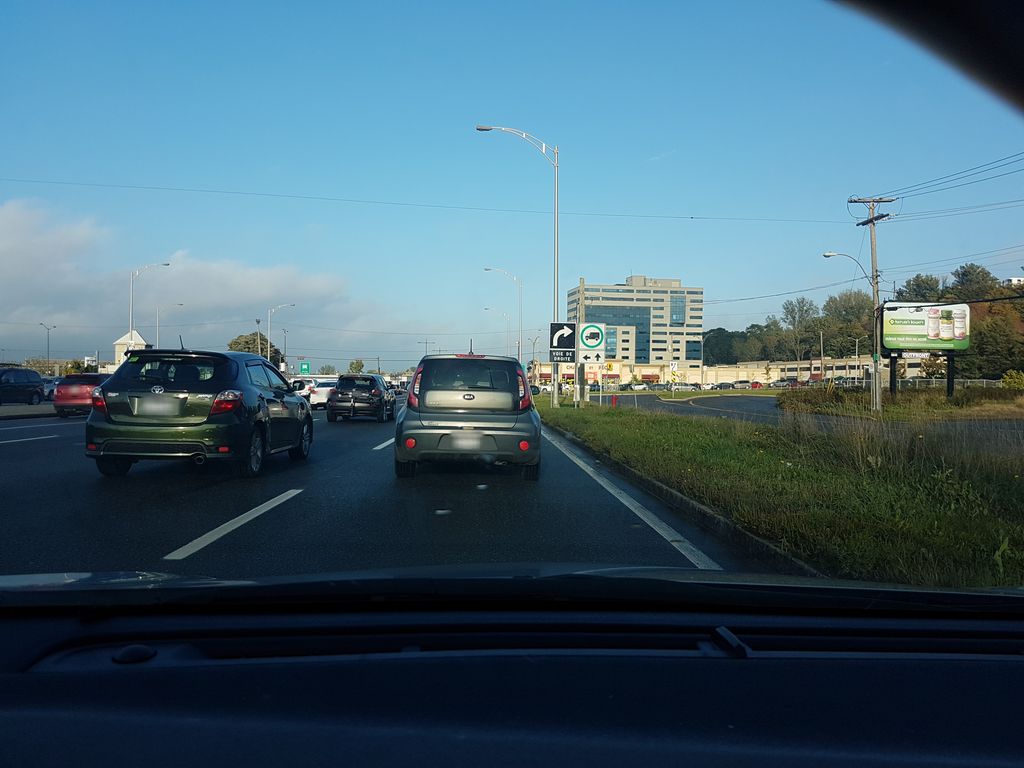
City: quebec_city